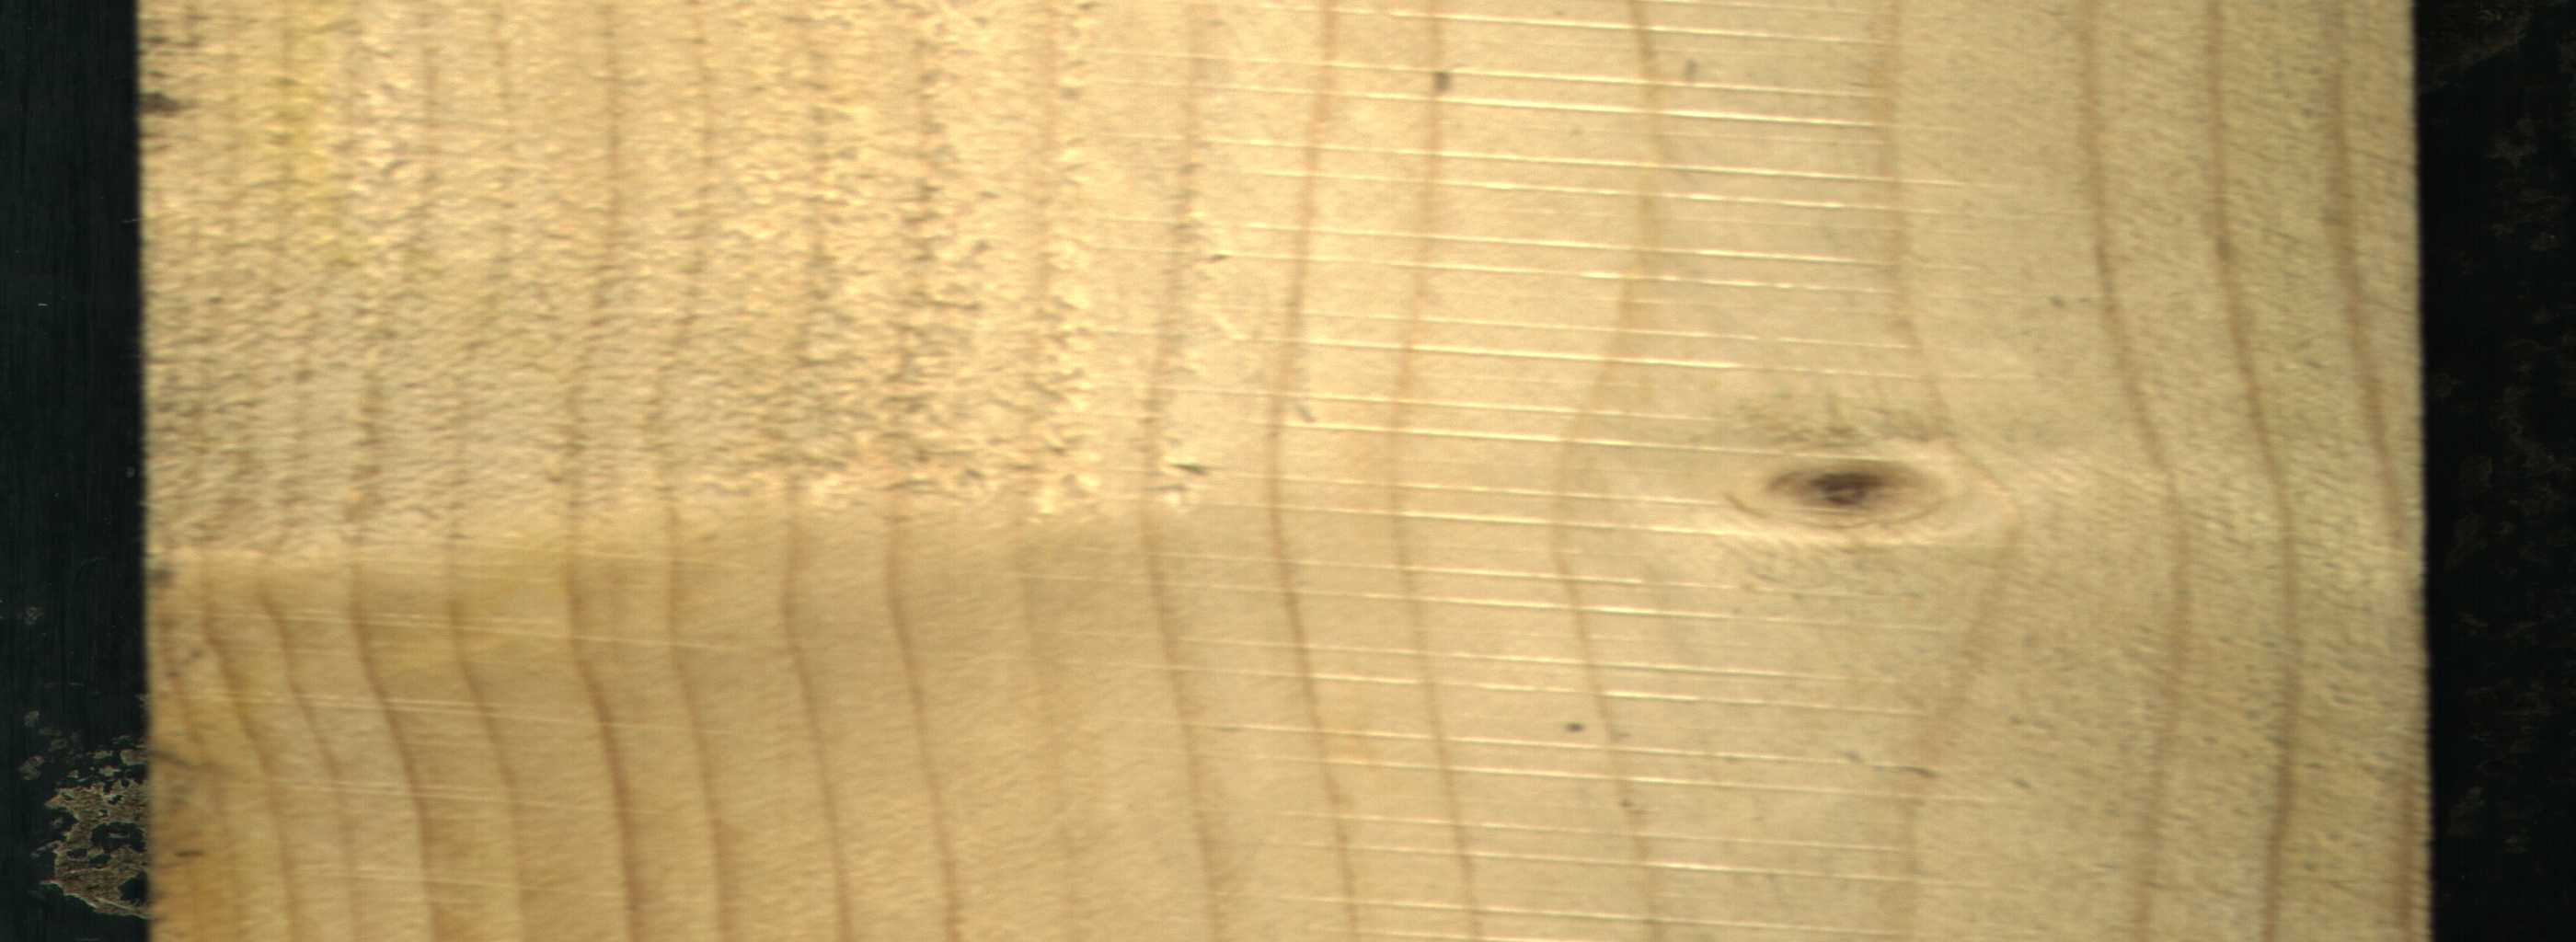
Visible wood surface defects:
Live_Knot